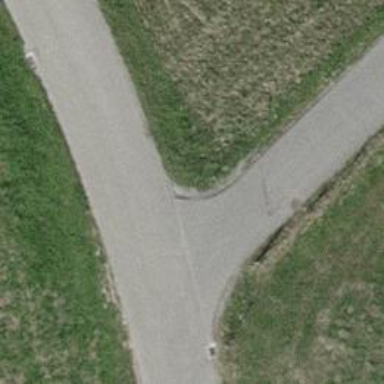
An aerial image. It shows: Bollard barrier.